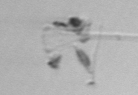
Label: detritus